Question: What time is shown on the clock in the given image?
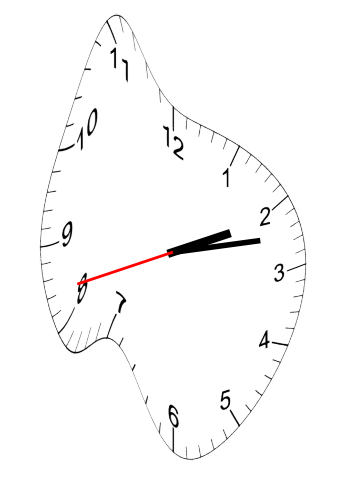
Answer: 02:12:42